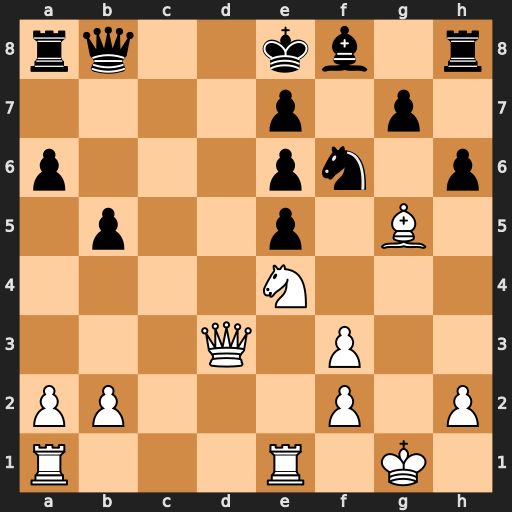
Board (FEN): rq2kb1r/4p1p1/p3pn1p/1p2p1B1/4N3/3Q1P2/PP3P1P/R3R1K1
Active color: w
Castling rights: kq
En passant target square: -
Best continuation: Nxf6+ exf6 Qg6+